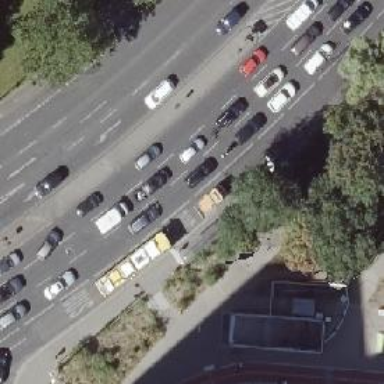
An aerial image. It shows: Primary highway with asphalt surface. It is dual carriageway with lane for buses on the right and shared busway/cycleway on the right side. The parking on the right is designated for bus lane.